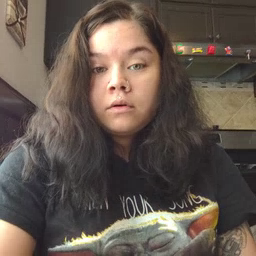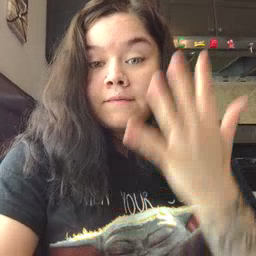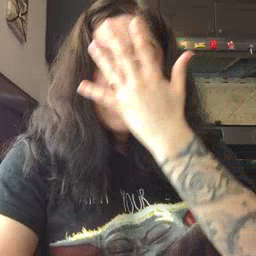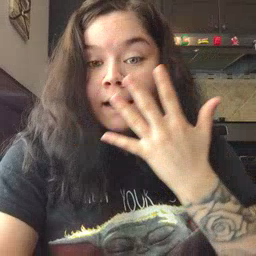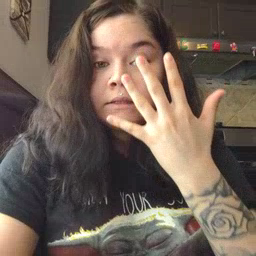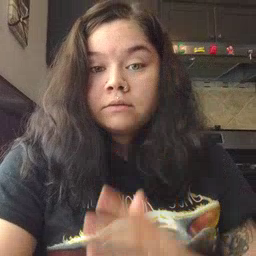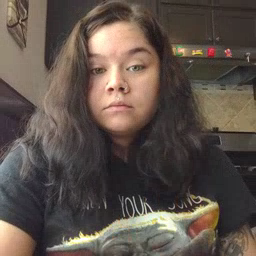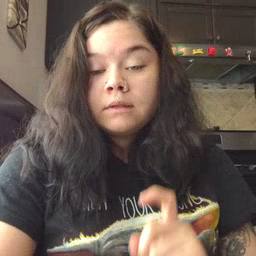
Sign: face